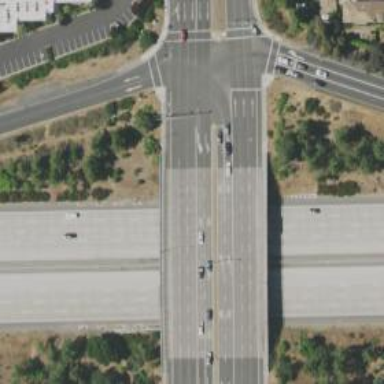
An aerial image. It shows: Primary highway crossing over bridge.